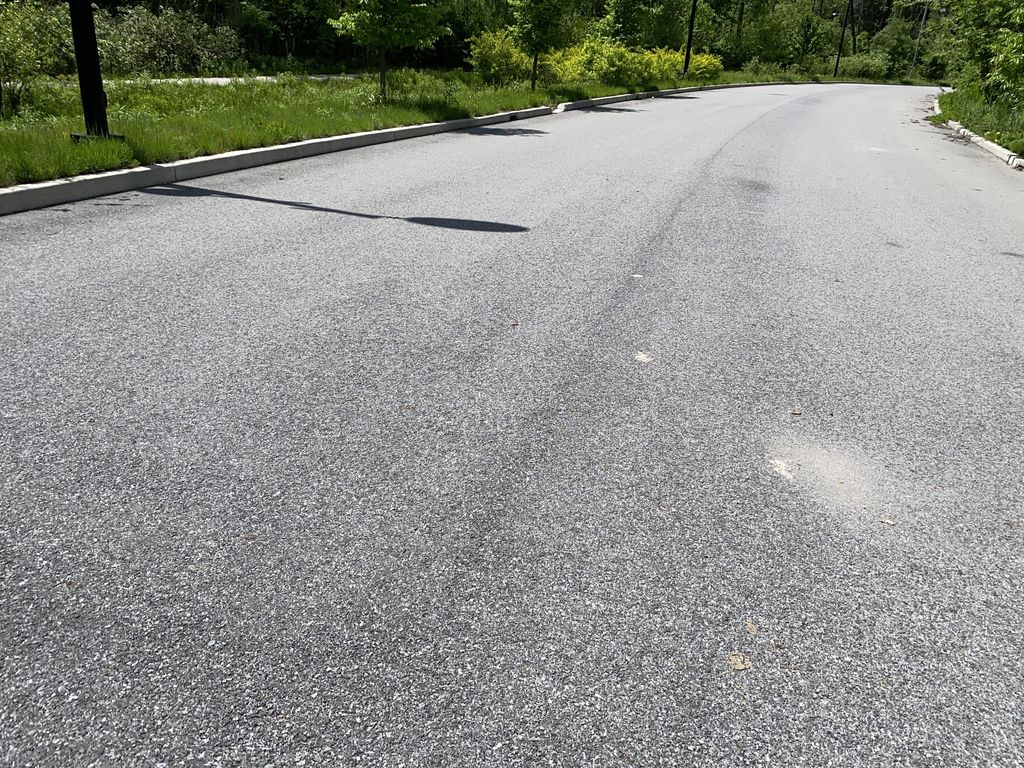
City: montreal